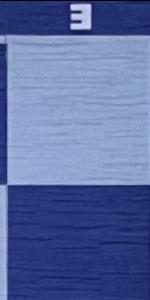
Label: Empty